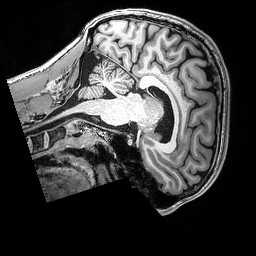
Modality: T1w
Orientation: sagittal
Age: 25
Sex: male